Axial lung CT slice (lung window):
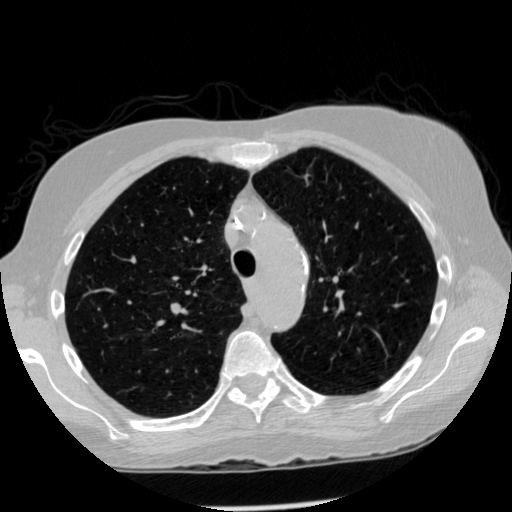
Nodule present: no